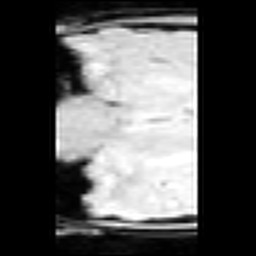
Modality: inplaneT1
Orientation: coronal
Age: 19
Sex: female